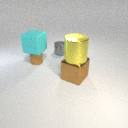
large yellow metal cylinder above large brown metal cube